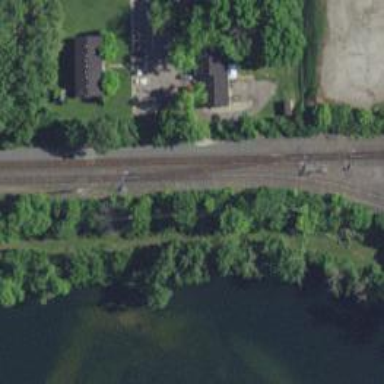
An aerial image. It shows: Railway siding with rails.